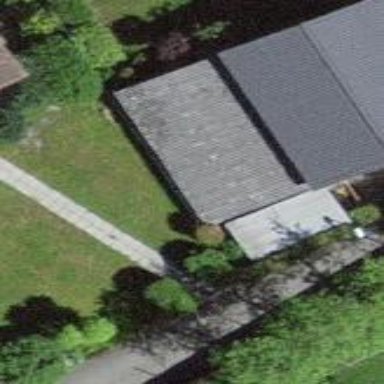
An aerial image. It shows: Garage.